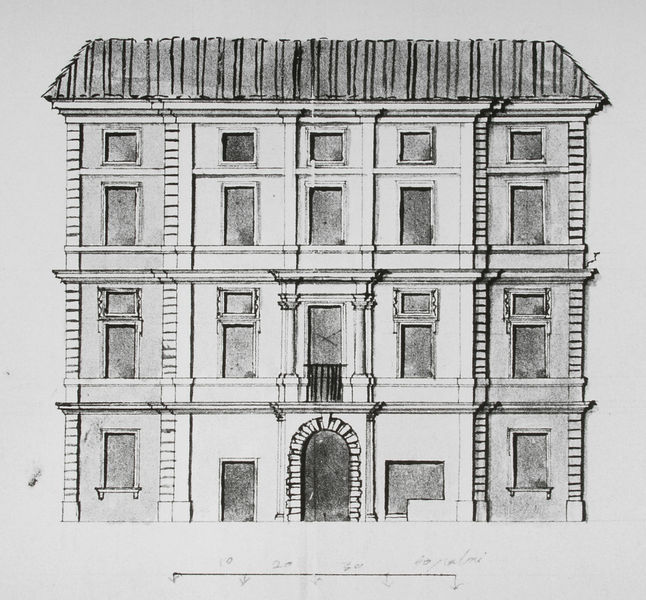
Titel: Fassade von Pietro da Cortonas Haus in der Via della Pedacchia, Rom
Standort: Wien
Institution: Graphische Sammlung Albertina
Schlagwörter: schatten, weiß, fenster, glas, grau, schwarz, skizze, säule, säulen, tür, zeichnung, zimmer, dach, gebäude, haus, architektur, stein, steine, türbogen, brüstung, gitter, renaissance, vorbau, balkon, relief, papier, ansicht, bogen, fassade, türen, giebel, mauer, ziegel, linien, türe, pilaster, rundbogen, leiter, treppe, vorsprung, wohnung, zahlen, stuck, geländer, tor, eingang, keller, tusche, wohnhaus, alter, palazzo, stockwerk, torbogen, linie, groß, schwarzweiss, radierung, stich, schraffiert, räume, entwurf, kapitelle, kapitell, gemäuer, portal, rustika, sims, gesims, risalit, sicht, obergaden, walm, mansarde, mezzanin, simse, konstruktion, rechteckig, etagen, plan, stockwerke, streben, wohnen, geschoss, ahus, garu, bauwerk, lisenen, massstab, aufriss, etage, flachdach, geschoße, profanbau, fensterzeilen, attika, keilsteine, superposition, gemauert, halbsäulen, strukturiert, skala, bossierung, masstab, keilstein, oberfenster, belle etage, architektonisch, simms, hochhaus, mehrstöckig, bürgerhaus, vermauert, beletage, feuerleiter, zain, supraposition, meterleiste, renaissancestil, zu, hää?, ordnugn, geschos, sstreben, gründerbauten